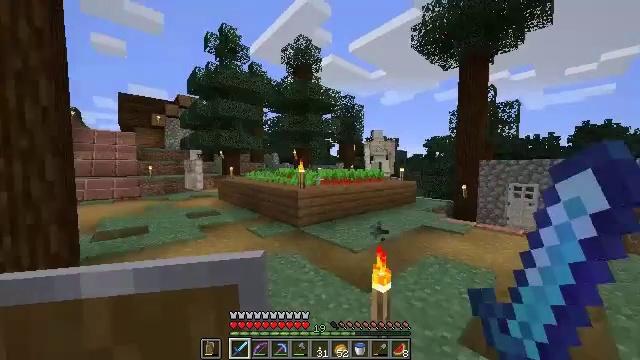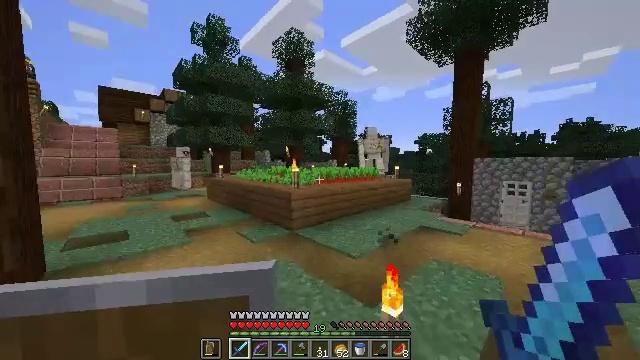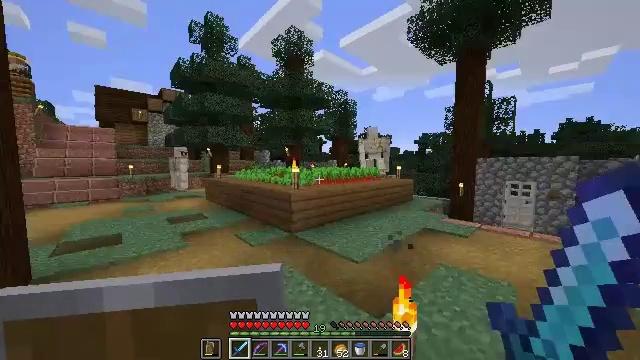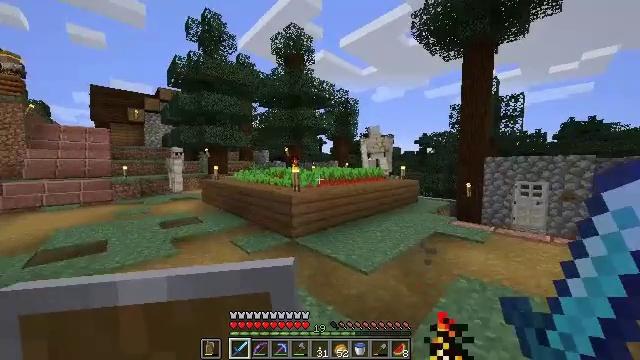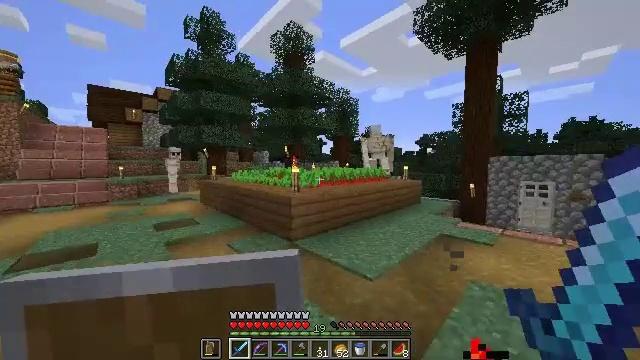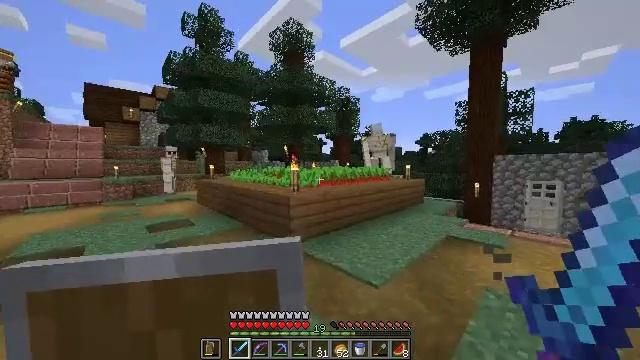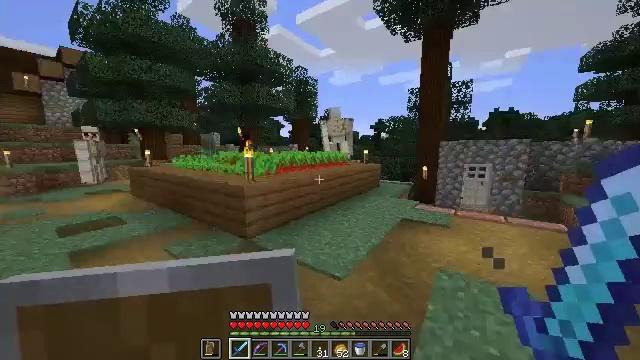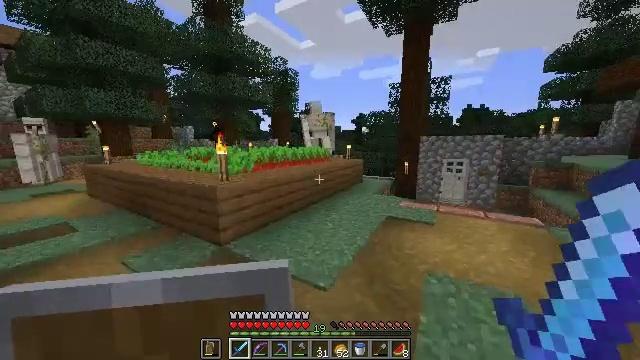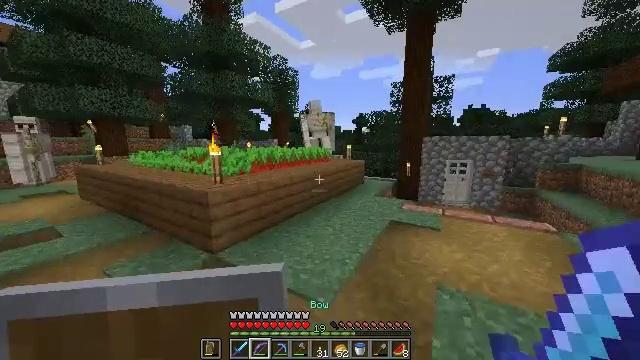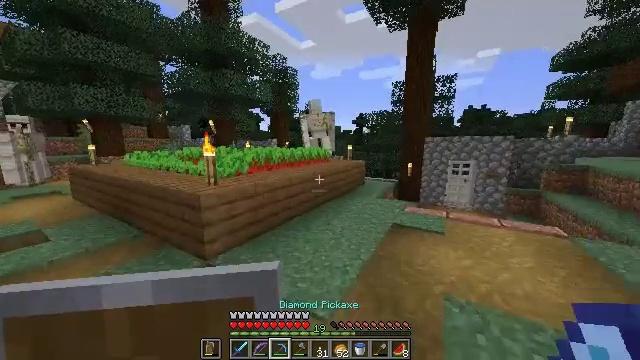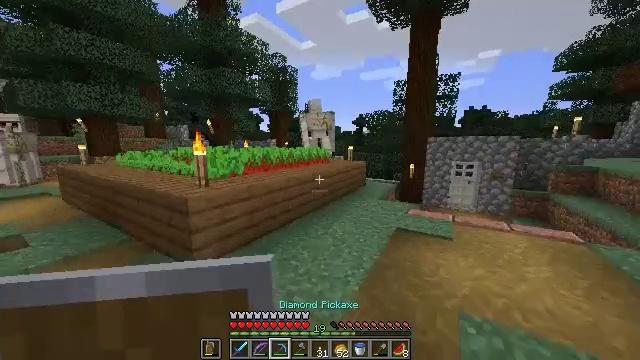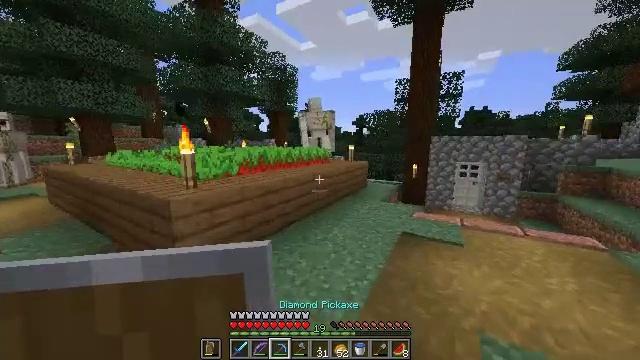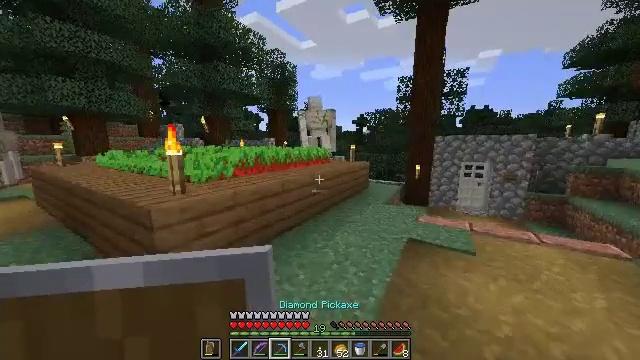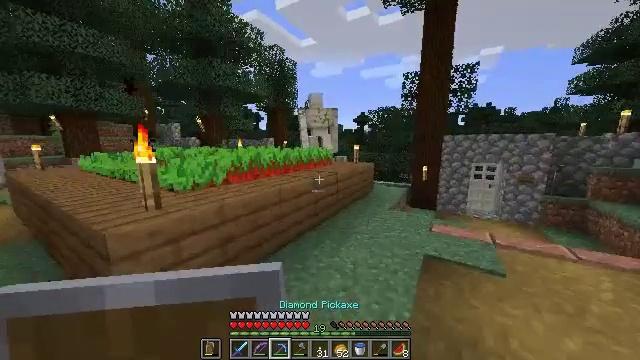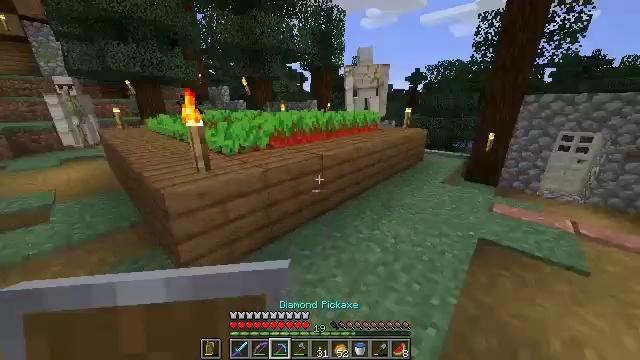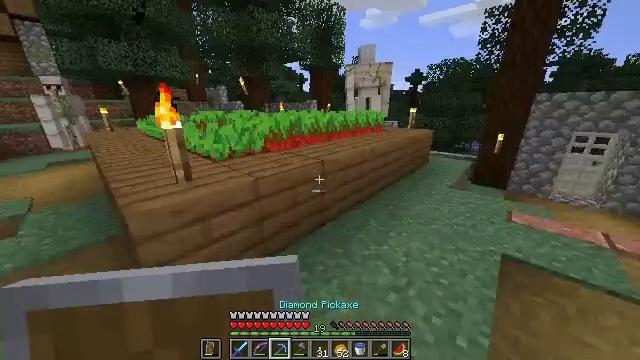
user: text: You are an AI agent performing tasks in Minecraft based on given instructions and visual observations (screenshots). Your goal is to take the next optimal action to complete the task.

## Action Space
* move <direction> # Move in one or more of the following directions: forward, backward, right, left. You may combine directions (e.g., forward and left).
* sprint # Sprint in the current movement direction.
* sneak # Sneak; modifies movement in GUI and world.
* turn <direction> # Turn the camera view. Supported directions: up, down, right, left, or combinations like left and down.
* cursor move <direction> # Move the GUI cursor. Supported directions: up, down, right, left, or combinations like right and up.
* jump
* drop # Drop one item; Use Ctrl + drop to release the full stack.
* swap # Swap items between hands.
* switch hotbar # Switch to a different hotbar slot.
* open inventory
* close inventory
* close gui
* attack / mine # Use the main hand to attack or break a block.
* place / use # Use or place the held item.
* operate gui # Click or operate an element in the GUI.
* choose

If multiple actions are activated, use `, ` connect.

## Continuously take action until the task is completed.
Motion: motion action
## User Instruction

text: Harvest the mature beetroots.
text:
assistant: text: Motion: move forward, turn right
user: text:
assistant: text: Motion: move forward
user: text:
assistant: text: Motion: move forward
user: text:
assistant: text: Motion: move forward
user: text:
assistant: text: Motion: move forward
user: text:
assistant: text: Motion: move forward, turn right and down
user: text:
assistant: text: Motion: move forward, turn right and down
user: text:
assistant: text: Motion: move forward
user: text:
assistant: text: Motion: move forward
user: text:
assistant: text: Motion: move forward
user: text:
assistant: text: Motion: move forward
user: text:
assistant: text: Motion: move forward
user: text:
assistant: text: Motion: move forward
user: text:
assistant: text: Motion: move forward, turn left and down
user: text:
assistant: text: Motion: move forward
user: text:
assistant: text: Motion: move forward
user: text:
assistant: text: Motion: move forward
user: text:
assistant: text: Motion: move forward
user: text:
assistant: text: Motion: move forward, jump
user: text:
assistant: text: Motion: move forward, turn down, jump
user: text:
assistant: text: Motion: move forward, turn left and down, jump
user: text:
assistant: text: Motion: move forward
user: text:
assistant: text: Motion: no_op
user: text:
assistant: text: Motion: no_op
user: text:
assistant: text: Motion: turn down
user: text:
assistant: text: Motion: no_op
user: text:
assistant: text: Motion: turn left and down
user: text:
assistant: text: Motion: turn left and down
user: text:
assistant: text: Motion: turn left and down
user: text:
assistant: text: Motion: move back, turn left and down